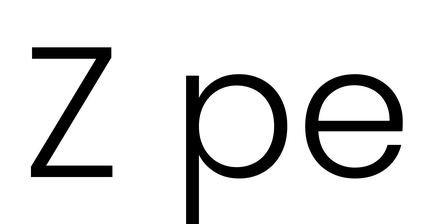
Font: Poppins-Light